RGB frame:
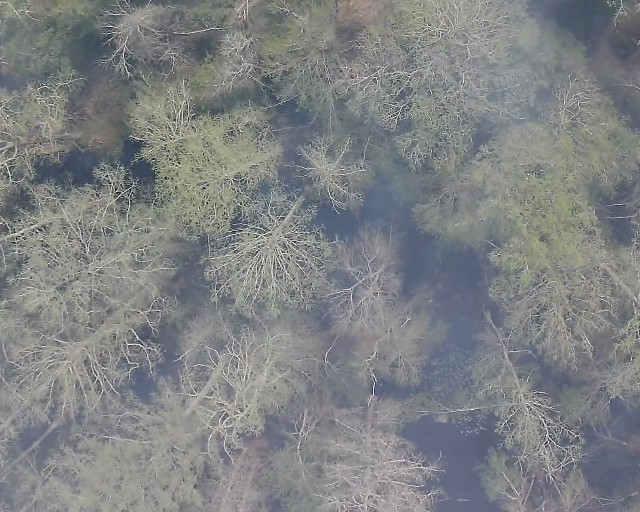
Thermal frame:
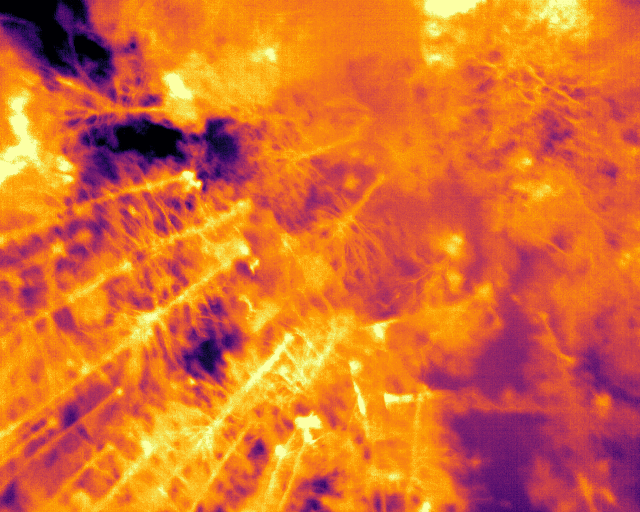
Captured: 2026-02-26 03:44:54
Pixels at or above 80 °C: 0 (fraction of frame: 0)